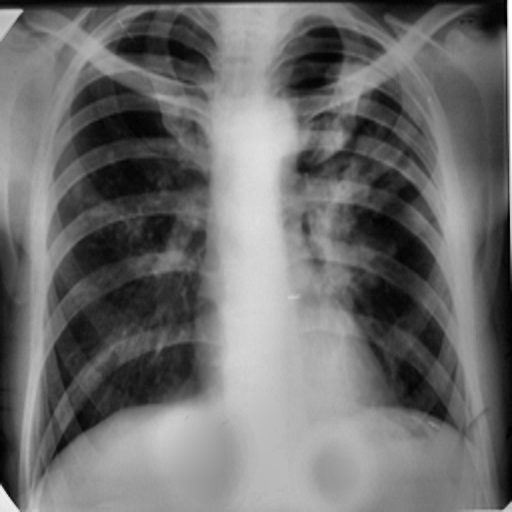
Finding: TUBERCULOSIS